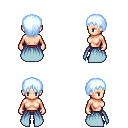
a pixel art fantasy rpg character, female body template, human, light skin, overskirt, red pants, white cyan plain hairstyle, black shoes, four views (front, back, left, right), 2x2 character sprite sheet, small pixel art, hard edges, no anti-aliasing